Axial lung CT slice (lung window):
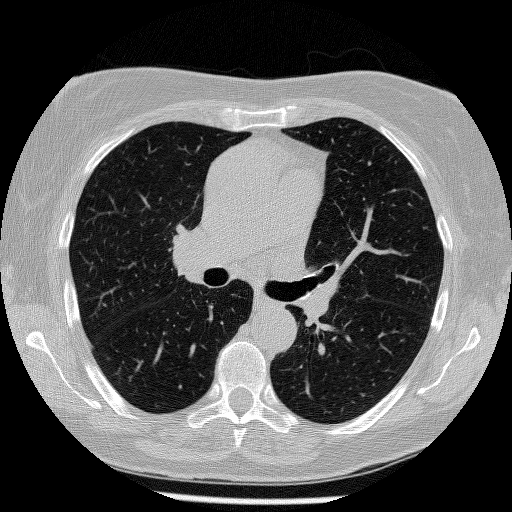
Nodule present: no